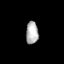
Tissue: prostate
Cell type: Epithelial cells
Senescence score: 0.3386
Nuclear area (px): 271
Mean DAPI intensity: 178.232